Interaction volume radius: 5 \u00c5
Interaction volume height: 10 \u00c5
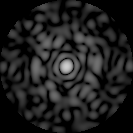
Disorder parameter: 0.832